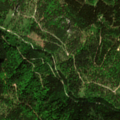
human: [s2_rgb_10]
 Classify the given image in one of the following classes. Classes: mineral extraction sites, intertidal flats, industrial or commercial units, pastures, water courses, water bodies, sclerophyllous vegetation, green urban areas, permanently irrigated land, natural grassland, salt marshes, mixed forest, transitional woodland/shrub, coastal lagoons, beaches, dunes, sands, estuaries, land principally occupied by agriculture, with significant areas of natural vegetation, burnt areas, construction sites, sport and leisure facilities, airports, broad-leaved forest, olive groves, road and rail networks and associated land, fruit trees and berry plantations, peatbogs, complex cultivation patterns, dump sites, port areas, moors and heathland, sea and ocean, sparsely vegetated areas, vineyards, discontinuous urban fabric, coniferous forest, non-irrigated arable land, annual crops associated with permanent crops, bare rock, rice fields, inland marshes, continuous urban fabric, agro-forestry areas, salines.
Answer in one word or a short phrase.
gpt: coniferous forest, mixed forest